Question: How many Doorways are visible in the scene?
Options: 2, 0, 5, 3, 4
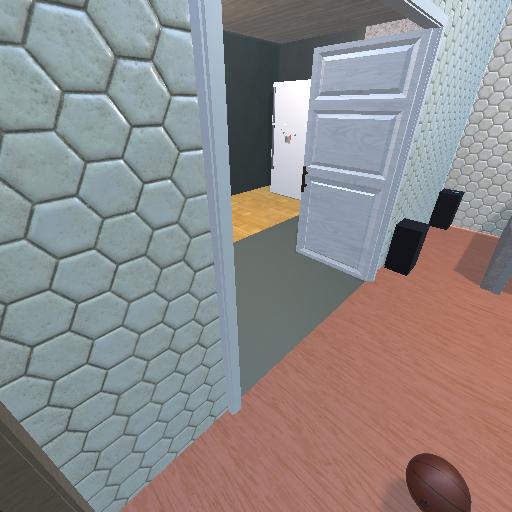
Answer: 2